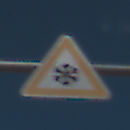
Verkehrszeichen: SchneeOderEisglaette
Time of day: Midday
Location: Outdoor (Nature)
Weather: PartlyCloudy
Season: NotSpecified
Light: Natural